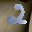
Label: 2